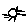
Label: sun